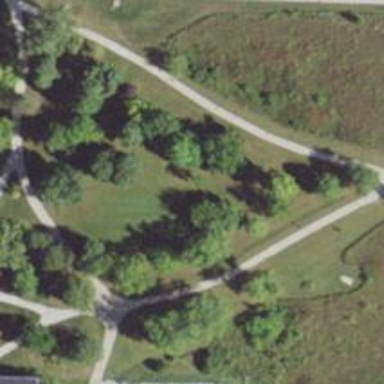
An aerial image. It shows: Disc golf tee area.